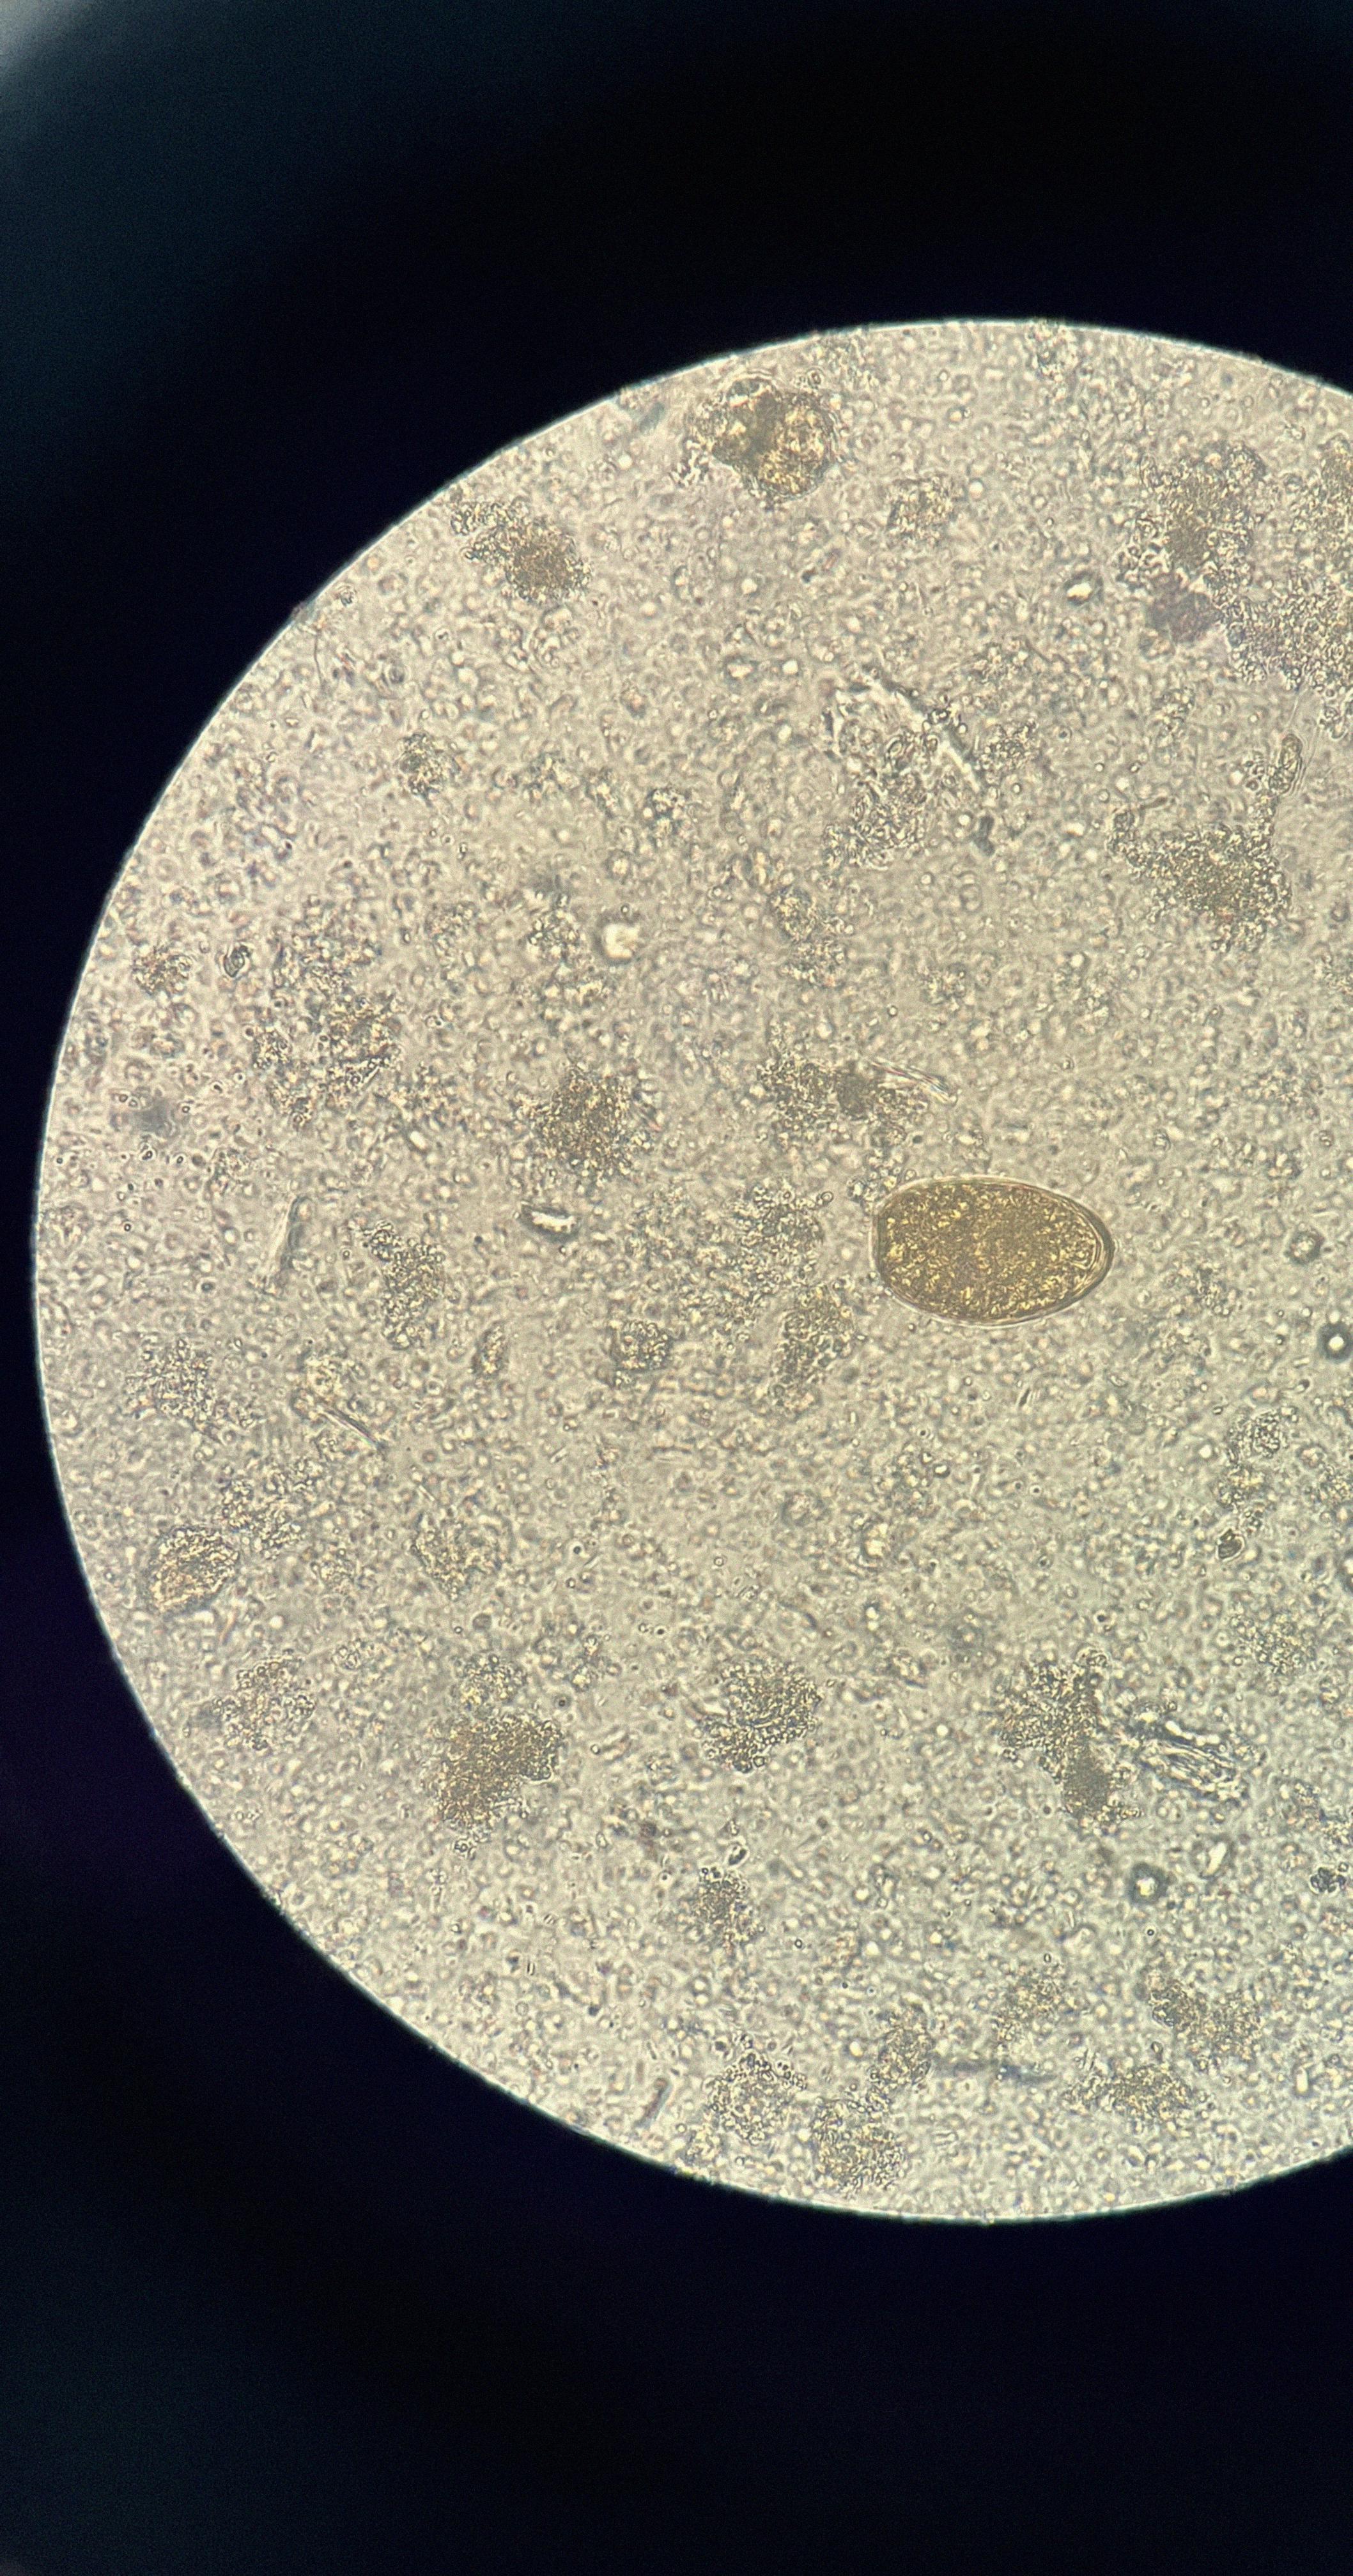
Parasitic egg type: Paragonimus spp